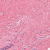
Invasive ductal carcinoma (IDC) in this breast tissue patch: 0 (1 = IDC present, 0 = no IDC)